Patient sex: M
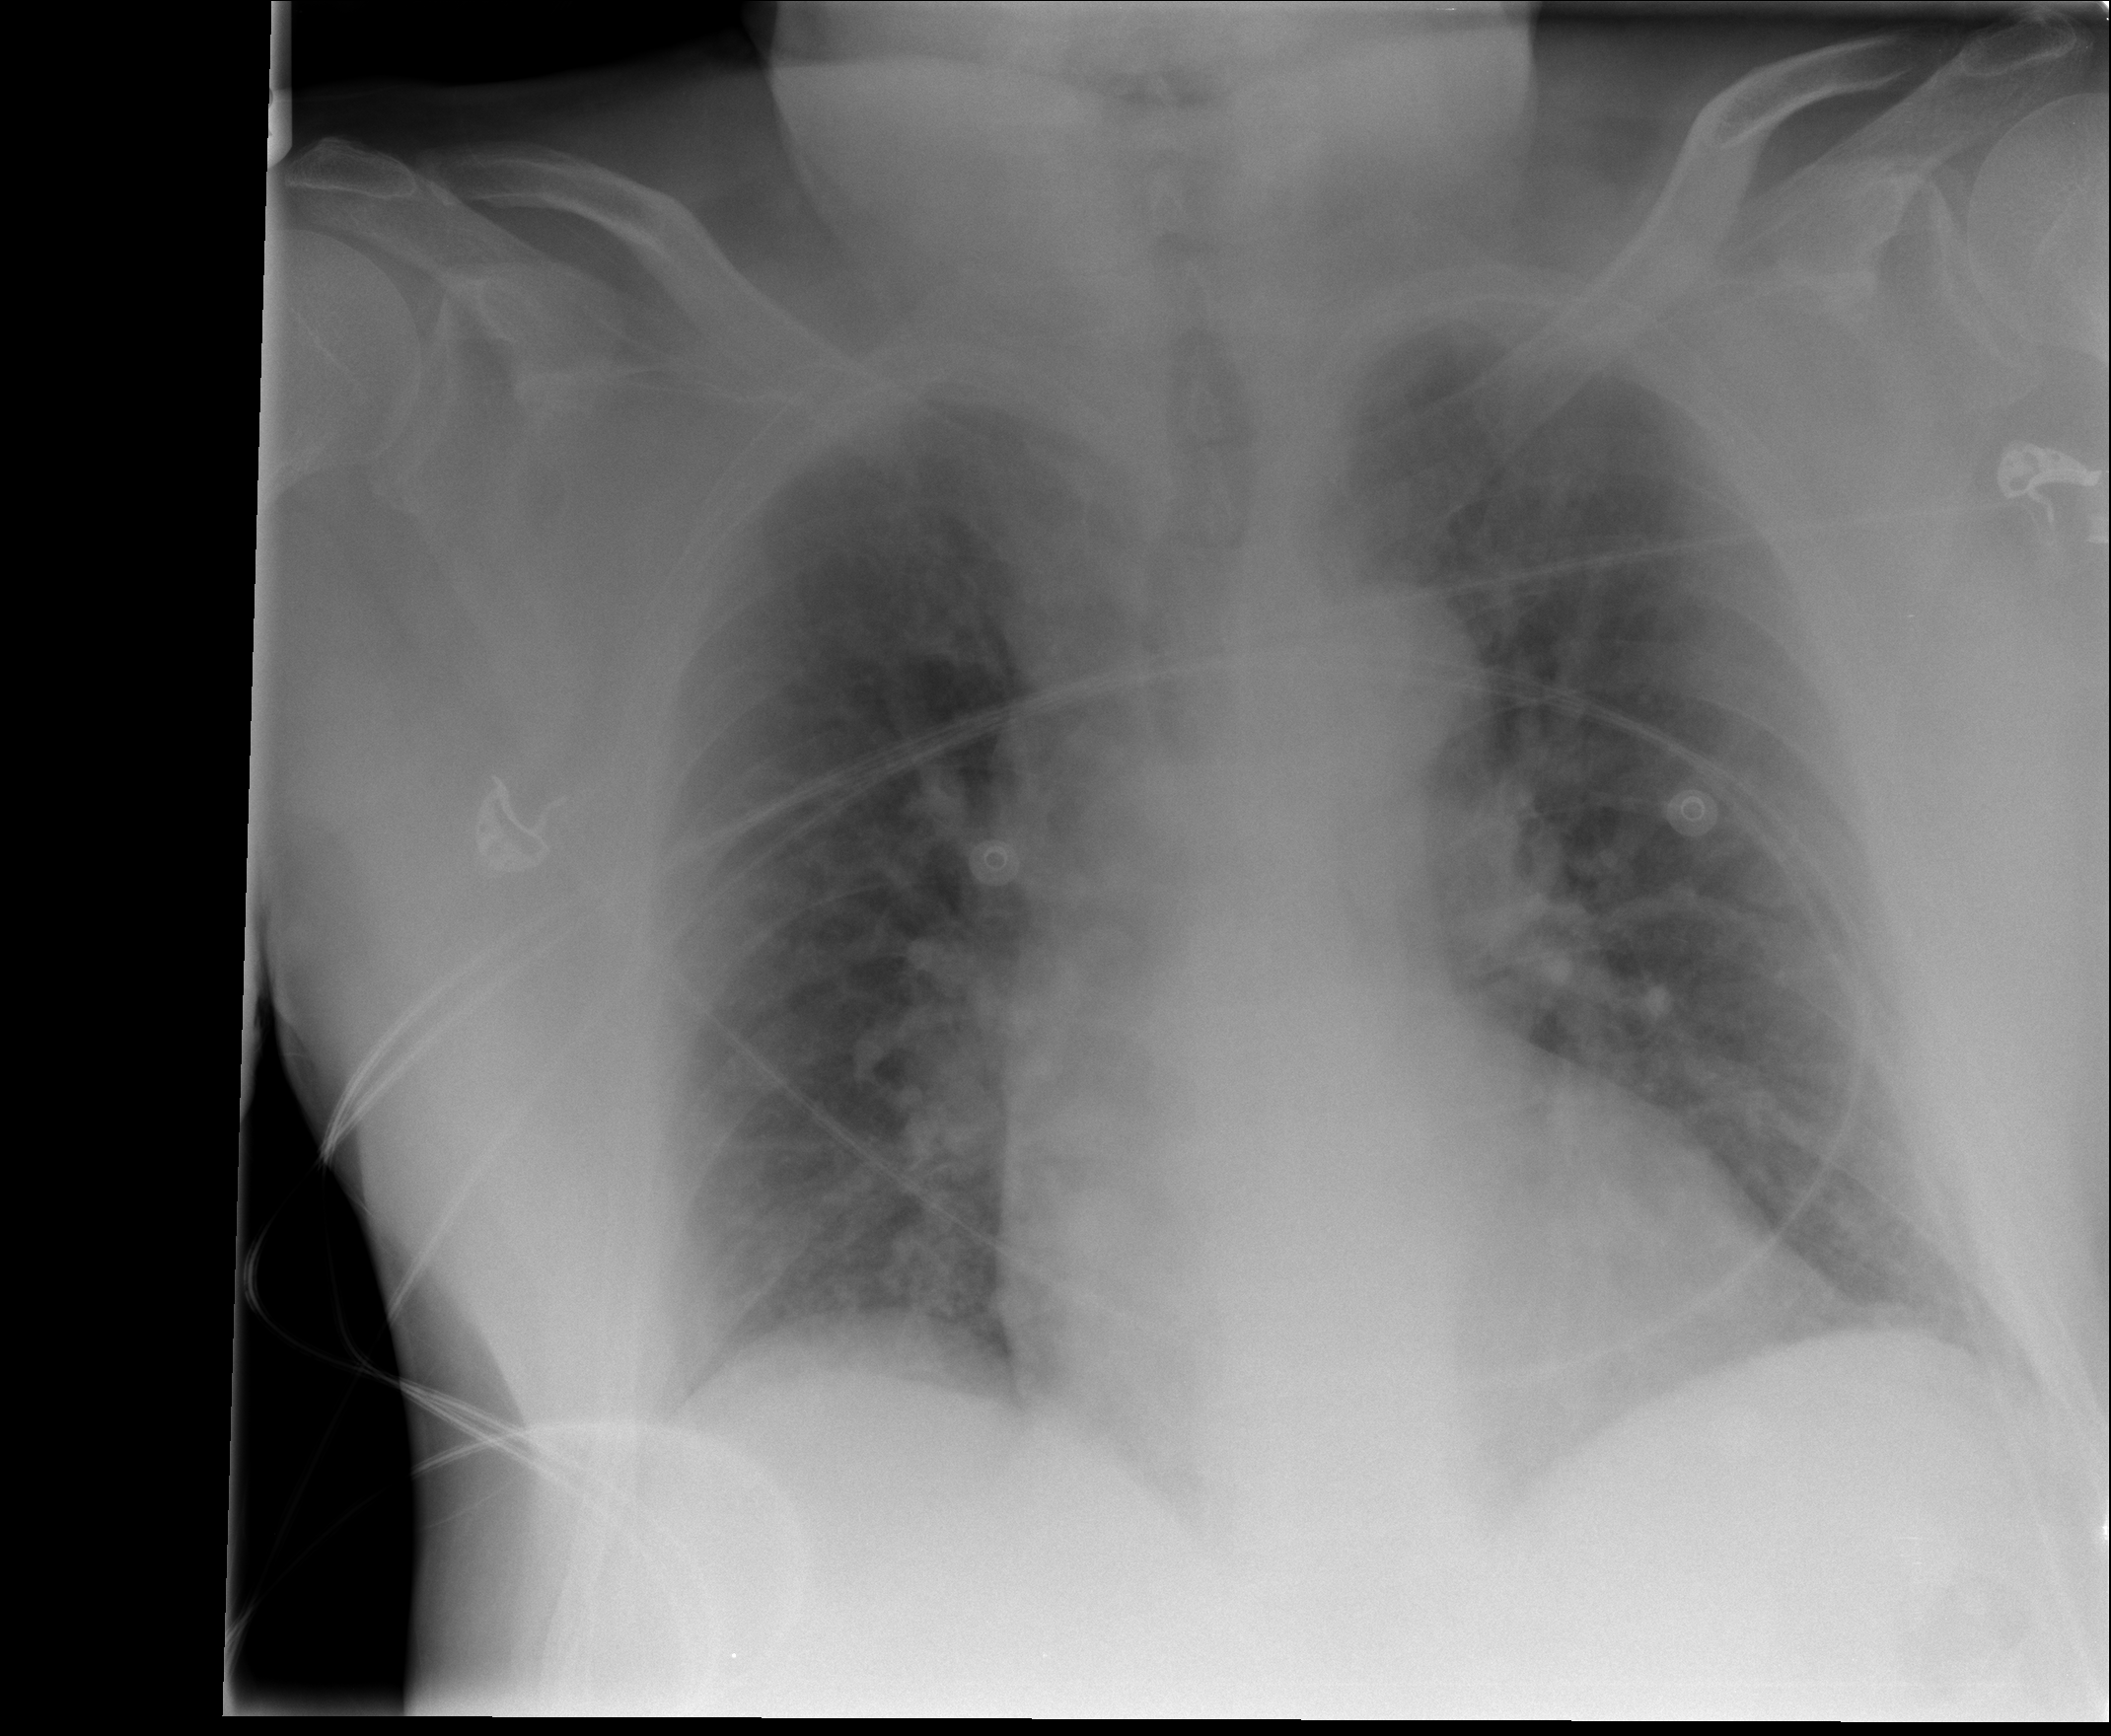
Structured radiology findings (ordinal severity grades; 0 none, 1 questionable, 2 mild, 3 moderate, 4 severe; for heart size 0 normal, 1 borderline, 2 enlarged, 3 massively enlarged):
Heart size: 2
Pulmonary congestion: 3
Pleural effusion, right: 0
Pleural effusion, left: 0
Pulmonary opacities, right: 0
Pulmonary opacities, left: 0
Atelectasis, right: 0
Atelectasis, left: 0